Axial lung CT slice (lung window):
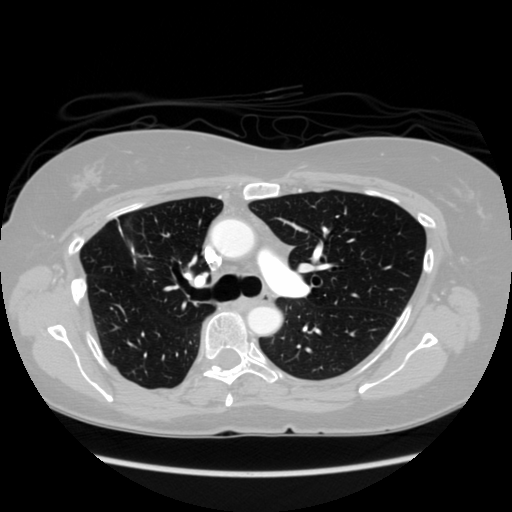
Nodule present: no